Field crop: maize
Growth stage: 1
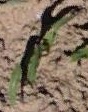
Species: maize